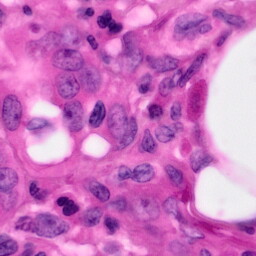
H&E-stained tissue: Pancreatic